Question: I would like to reproduce the attached plot on the training iris dataset with Petal.Length (x) and Sepal.Length (y). I assume it is about stat_density_2d arguments, but I was not able to reach the exact same picture.
Any help is highly appreciated.

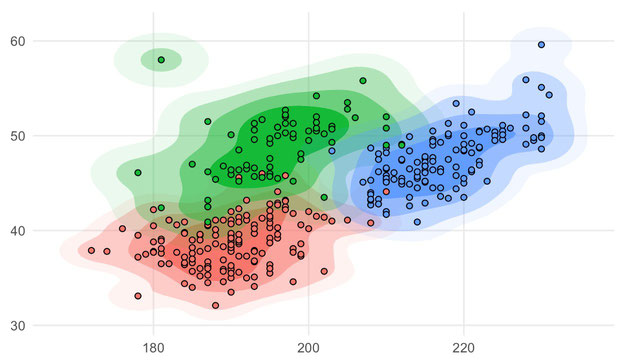
Answer: You need to map 'alpha' to the calculated 'level' within 'stat_density2d_filled', using 'alpha = after_stat(level)' inside 'aes'. Just tweak the 'breaks' argument to define where you want the contour cutoffs to be. I also found that adjusting the 'h' argument to set a slightly wider bandwidth than the default worked better than the default setting with this particular data set. Additionally, a call to 'scale_alpha_manual' will give you fine control over the opacity of each band - here I set a sequence of six values between 0 and 1, since only the first 5 will be used, meaning that the most dense bands still won't be fully opaque and "overpower" the points.
'''
library(ggplot2)
ggplot(iris, aes(Petal.Length, Sepal.Length, fill = Species)) +
stat_density2d_filled(aes(alpha = after_stat(level)),
h = c(1, 1), breaks = c(0, 0.03, 0.1, 0.25, 0.5, 5)) +
geom_point(shape = 21, size = 3) +
scale_alpha_manual(values = seq(0, 1, length = 6)) +
theme_minimal(base_size = 20) +
coord_equal(expand = FALSE) +
theme(legend.position = "none",
panel.border = element_rect(color = "gray80", fill = NA))
'''
<URL>